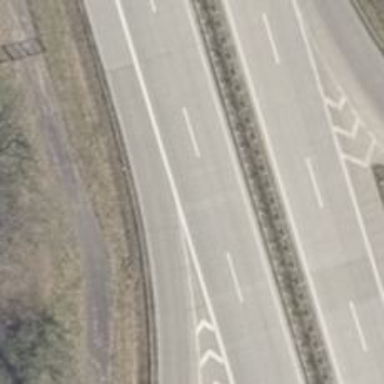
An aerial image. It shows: Motorway junction.